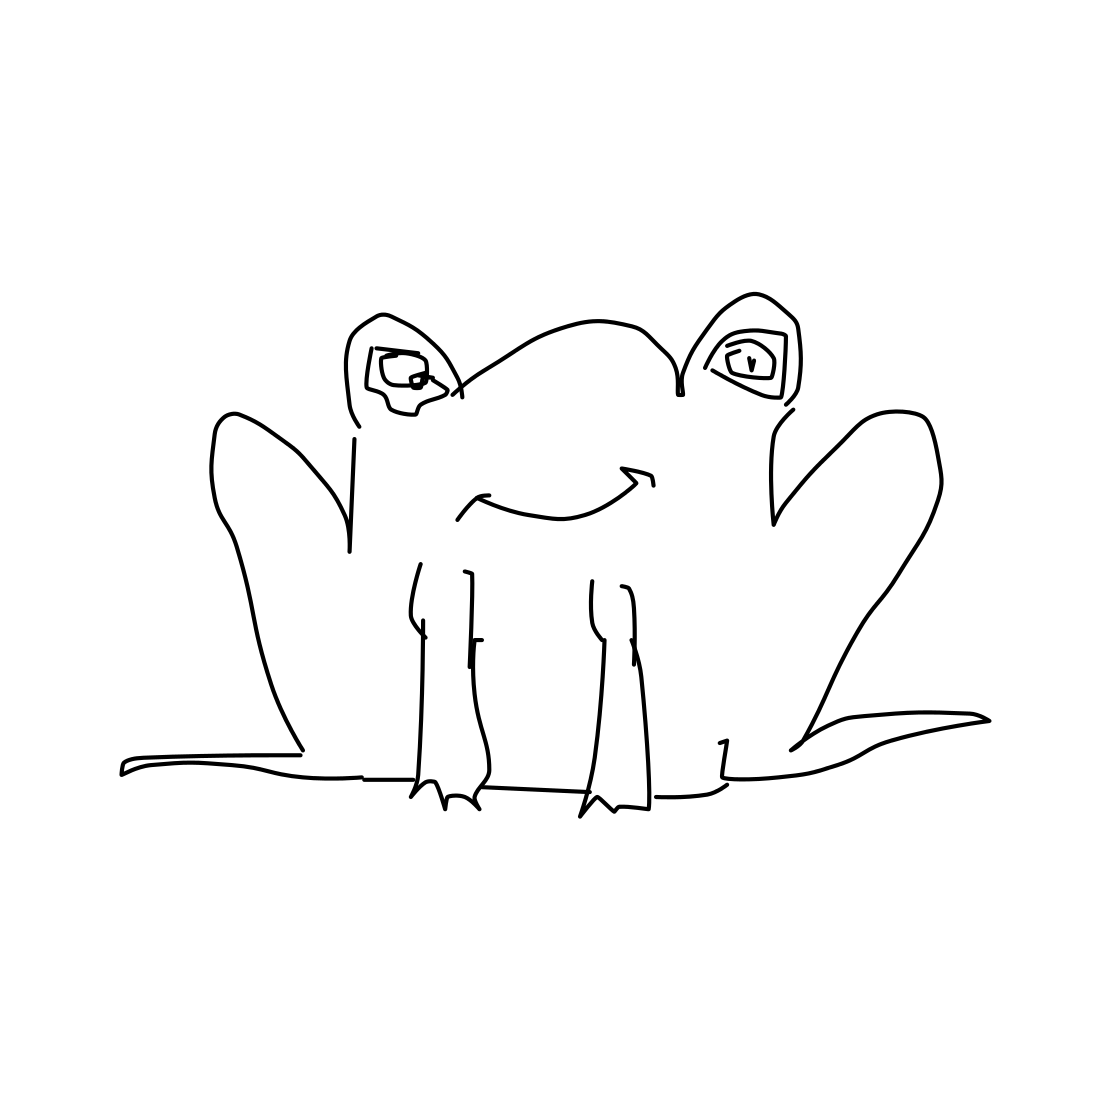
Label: frog